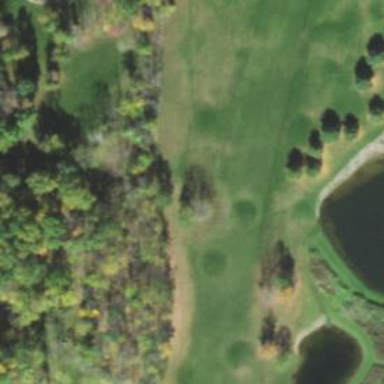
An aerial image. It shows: Scenic golf fairway.